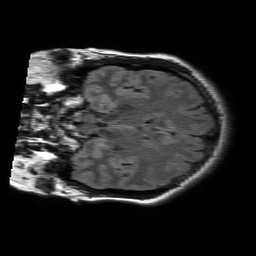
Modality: FLAIR
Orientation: coronal
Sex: female
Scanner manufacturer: philips
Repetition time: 11 s
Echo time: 0.125 s